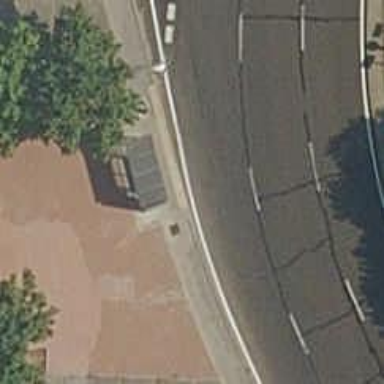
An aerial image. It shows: Bus stop with shelter. It is platform for public transport.